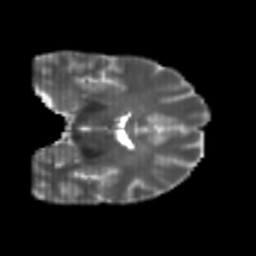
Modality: T2w
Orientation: coronal
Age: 22
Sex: male
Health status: healthy
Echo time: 0.074 s